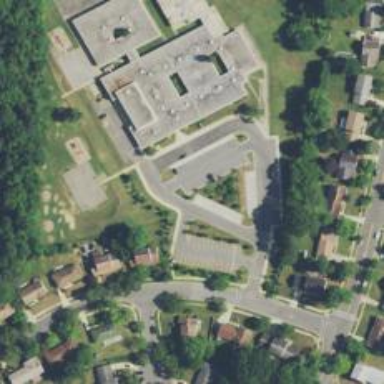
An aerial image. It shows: School.